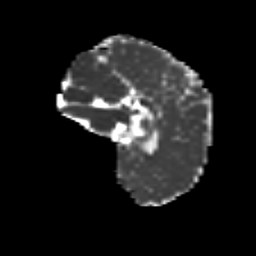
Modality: MD
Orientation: sagittal
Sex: male
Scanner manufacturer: siemens
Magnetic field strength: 3 T
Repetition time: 5 s
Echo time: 0.071 s